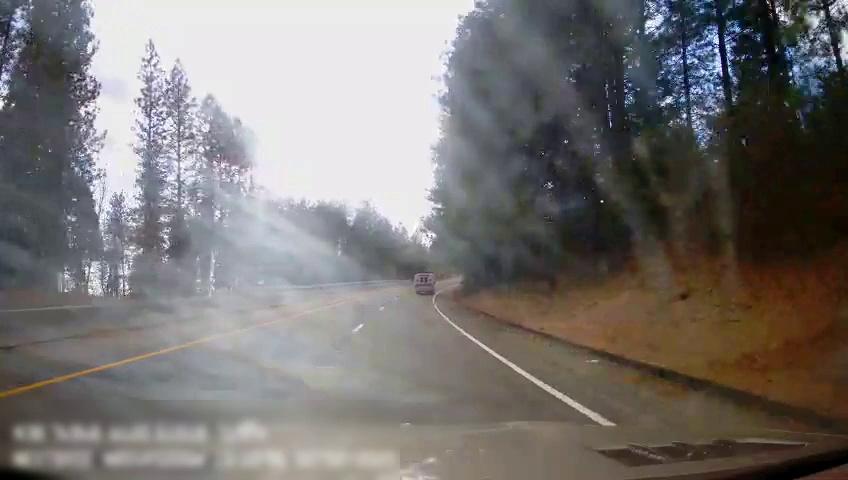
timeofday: Day
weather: Cloudy
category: Drivable Space
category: Drivable Space
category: Vehicles | Van
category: Lanes | Current Lane
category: Lanes | Alternate Lane
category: Lanes | Alternate Lane